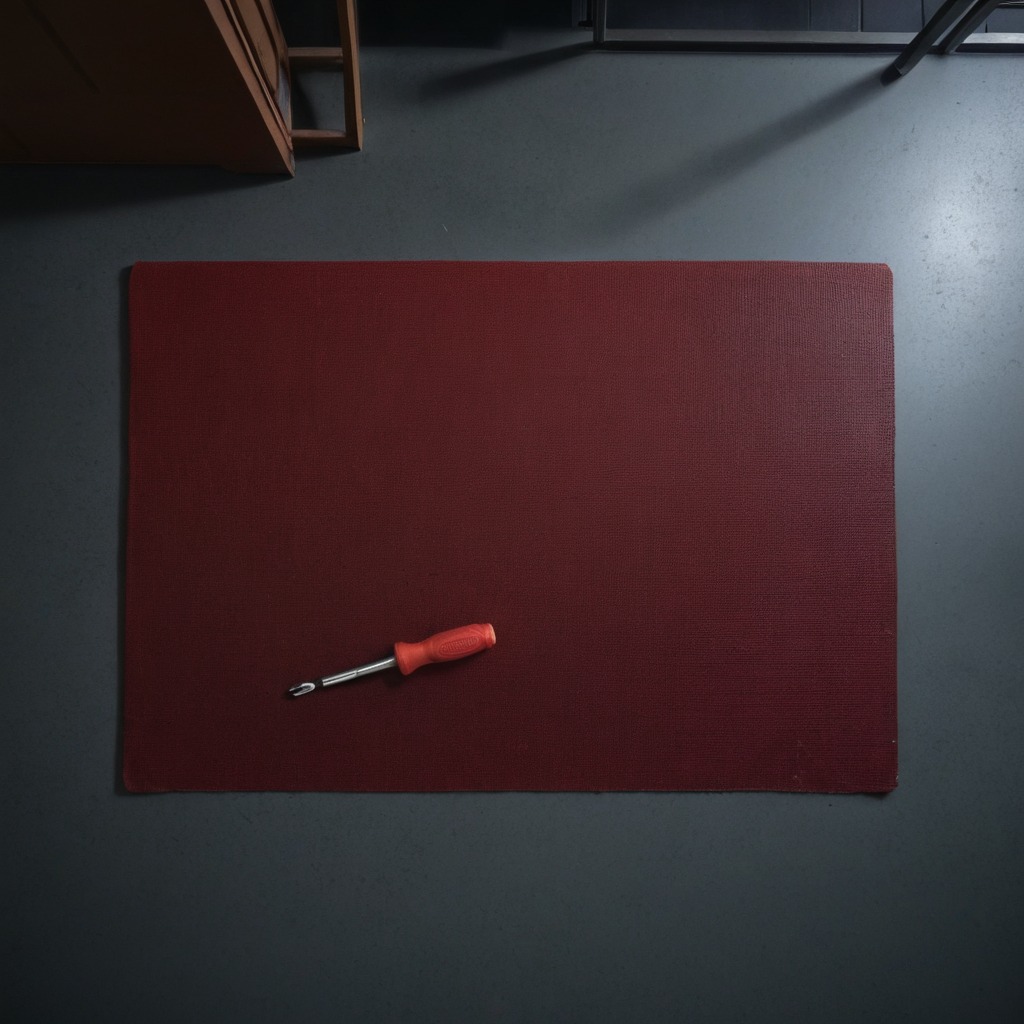
A screwdriver lies on the clean granite tabletop inside a workshop at night.